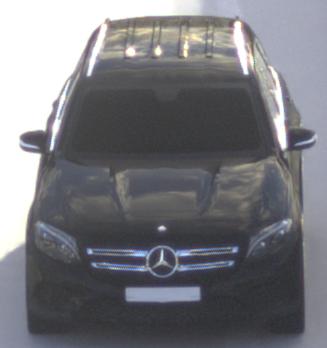
Make: Mercedes-Benz
Model: GLC 250
Detailed model: GLC (253)
Model produced from: 2015/09
Model produced until: 2018/05
Doors: 5
Color: black
Road condition: dry road
Daytime: morning or afternoon
Contrast: medium contrast